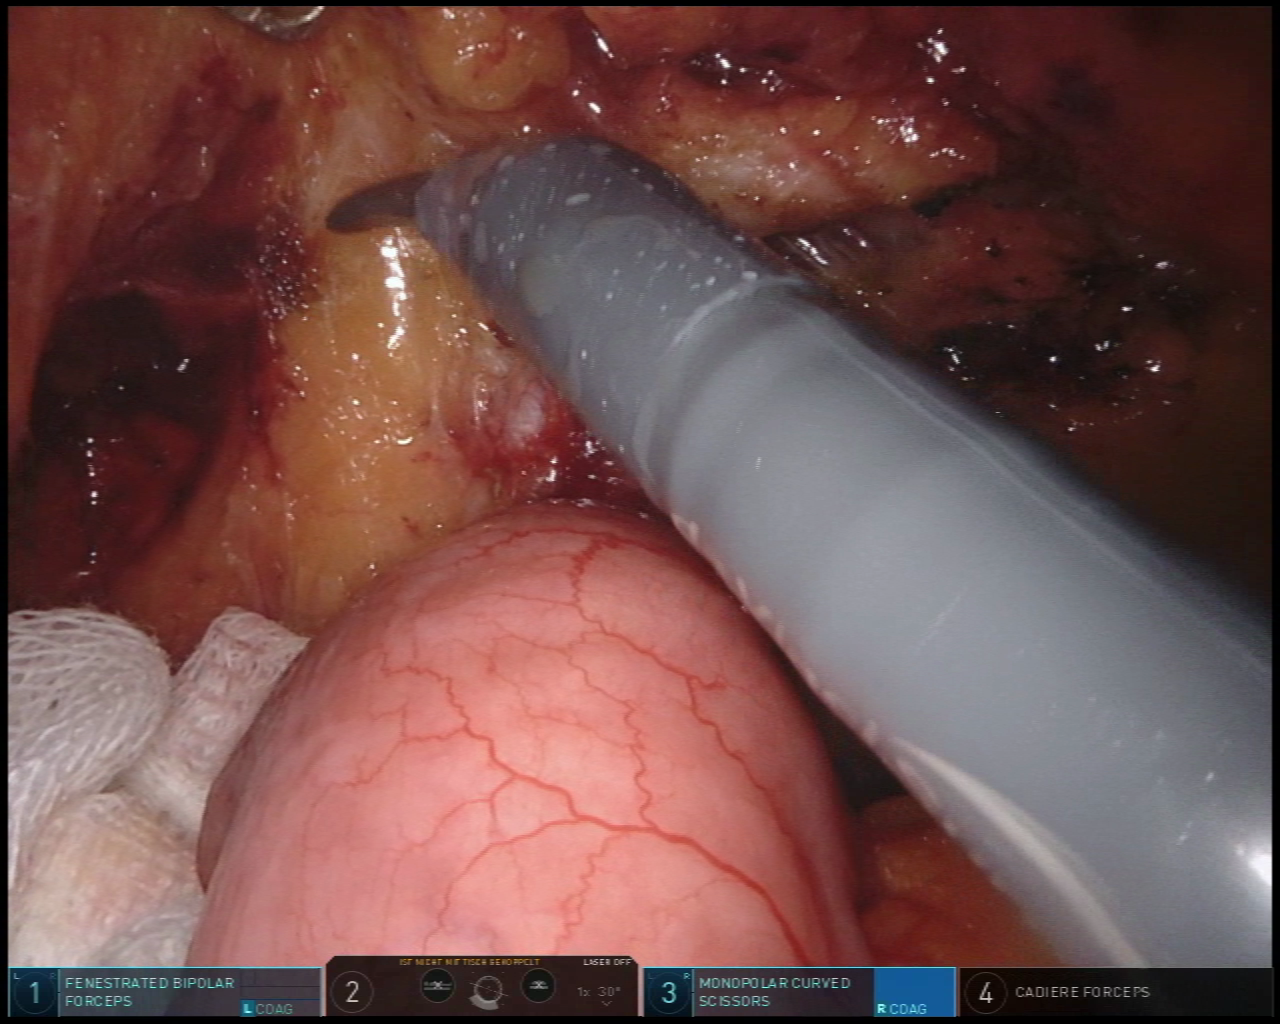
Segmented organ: inferior_mesenteric_artery
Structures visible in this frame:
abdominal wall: no
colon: no
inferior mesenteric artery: yes
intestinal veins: no
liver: no
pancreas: no
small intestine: yes
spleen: no
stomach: no
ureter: no
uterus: no
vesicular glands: no